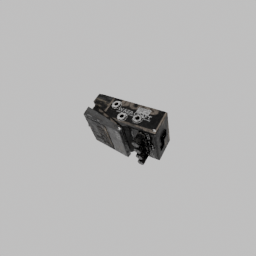
Label: electronics